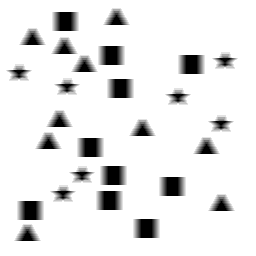
Squares: 10
Triangles: 10
Stars: 7
Total shapes: 27